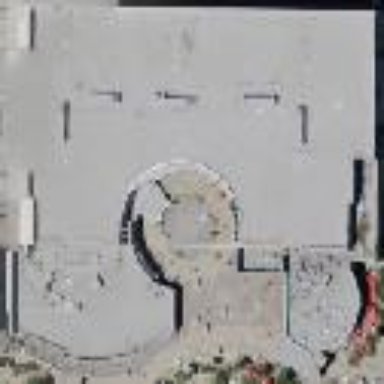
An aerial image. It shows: Part of cinema building.